Question: I have made a small application where i save students data. I installed it on my PC and it worked just fine.
I gave it to one of my friend to install it on his system, however his windows is in German language, he installed the software perfectly, but when he was trying to store the data he got the error for date field.
What he explained me on the phone that it was a language error as when i was storing the data on my computer which is in English language, date time appeared like this:

Now when he installed my app on his computer the 'Date of birth' field was in German Language and so he got an error while mssql insert query.
My question is how to force the application to use the Date time in just English language as a System time and not that the client language date time?
I am using sqlServerCe
'''
QueryGrid("INSERT INTO students (p_num, p_name, p_fname, p_dob, p_street, p_zip, p_phone, p_email, p_sex, p_comment, p_fax, p_pic, p_regdate, p_idc) VALUES('" + p_num.Text + "', '" + p_name.Text + "', '" + p_fname.Text + "', '" + p_dob.Value + "', '" + p_street.Text + "', '" + p_zip.Text + "', '" + p_pno.Text + "', '" + p_email.Text + "', '" + gender + "', '" + comment_box.Text + "', '" + p_fno.Text + "', '" + p_num.Text + "', '" + DateTime.Now + "', '" + p_idc.Text + "')")
MessageBox.Show("Student successfully added in database.")
'''
Now in above code 'p_dob.Value' is my date value. and when i use it on my computer it converts the above 'Monday, October 22, 2012' to '10/22/2012 11:31 AM' and saves into database, now on my friends system its in German language, so its unable to convert and save.
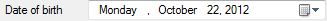
Answer: As I said in mycomment, you should never write a query concatenating string: use queries with parameters.
Example:
'''
string query = "INSERT INTO mytable (p_num, p_date) SELECT @num,@dt";
using (SqlConnection conn = new SqlConnection("....."))
{
conn.Open();
using (SqlCommand cmd = new SqlCommand(query, conn))
{
cmd.Parameters.AddWithValue("num", 1);
cmd.Parameters.AddWithValue("dt", DateTime.Today);
cmd.ExecuteNonQuery();
}
conn.Close();
}
'''
Naturally this is only part of the code, but should give you an idea.
Concatenating strings can lead you to many troubles, not only with dates but with doubles too.
In general: write queries using params to avoid problems with localization (and others).